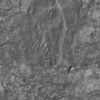
Label: not_dusty